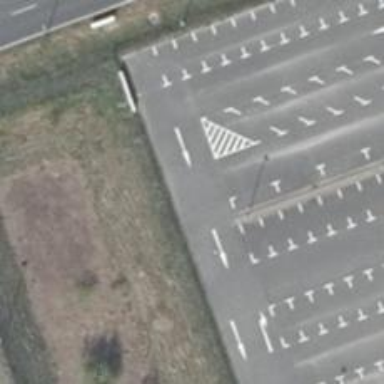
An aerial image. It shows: Asphalt parking aisle road.